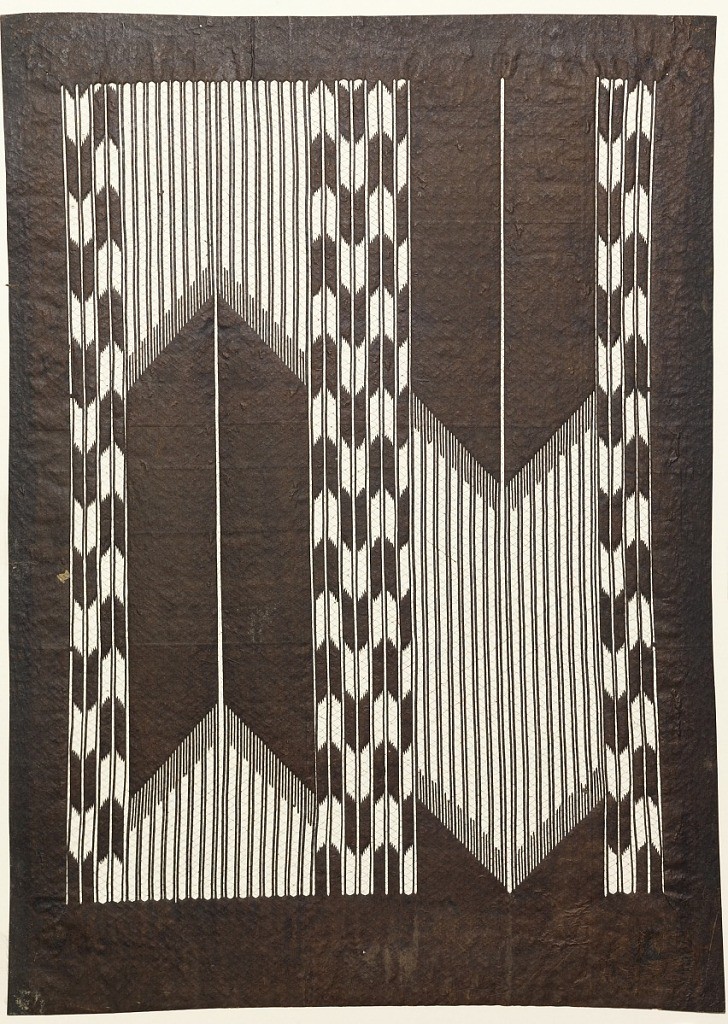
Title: Arrow Design
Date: late 19th–early 20th century
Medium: Mulberry paper (kozo washi) treated with fermented persimmon tannin (kakishibu), and silk threads (itoire)
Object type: Katagami
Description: Two rows of giant arrows are separated by smaller rows of tiny arrows alternating in the opposite direction. The larger chevron shape is decorated with thin stripes. In Japan, the arrow (yagasuri) represents good luck. There is a saying that once an arrow is fired, it never returns.